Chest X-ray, PA view. Patient: 25 years old, sex M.
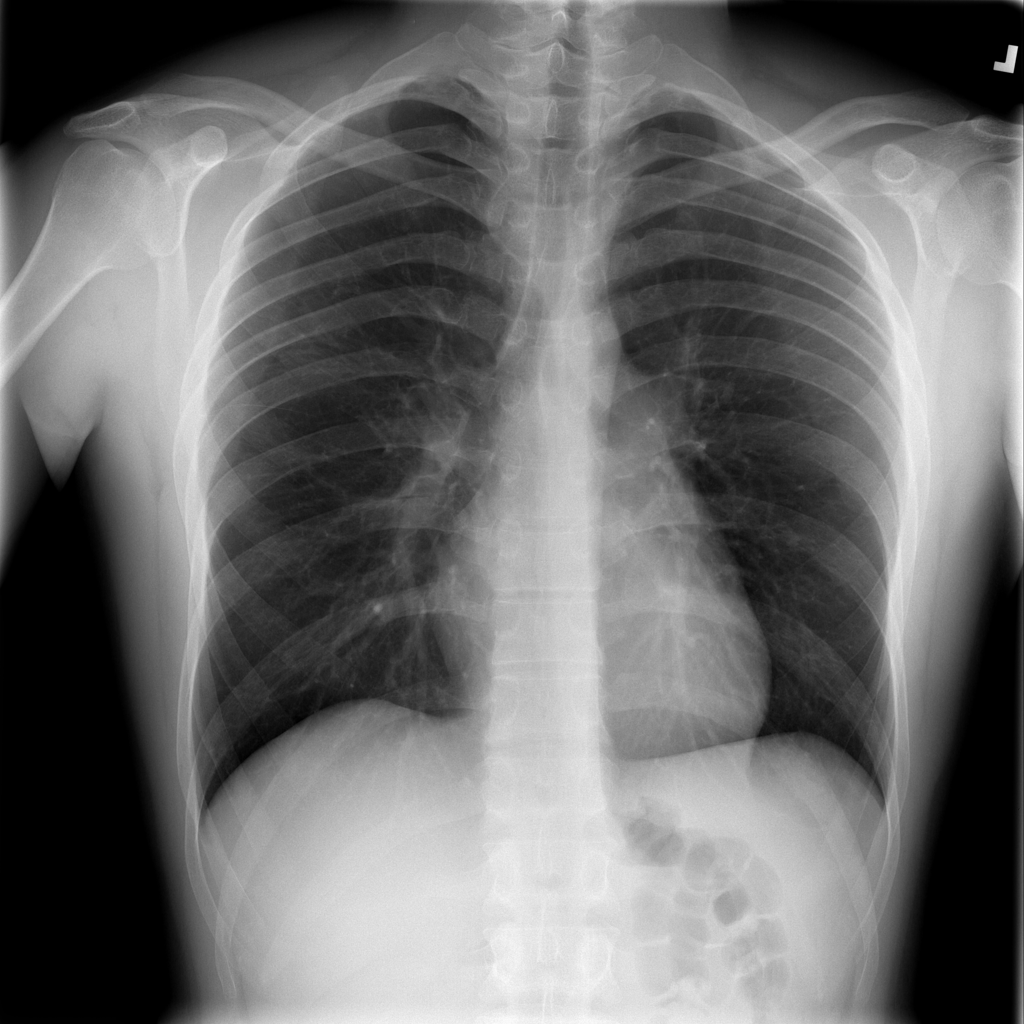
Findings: No Finding